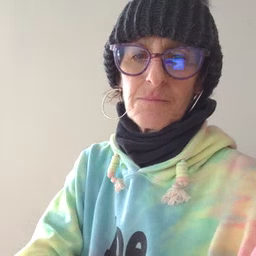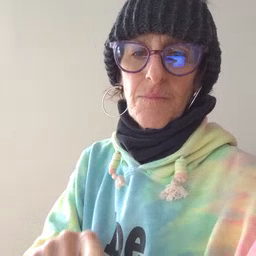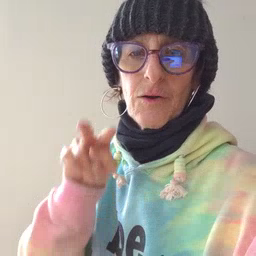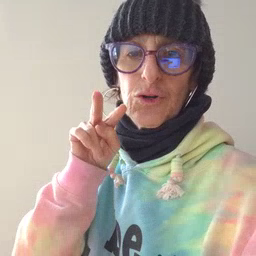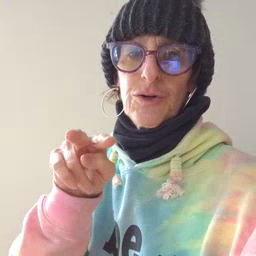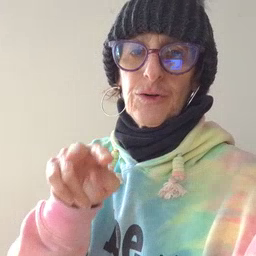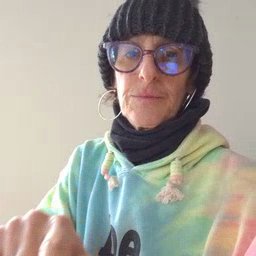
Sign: look